Interaction volume radius: 5 \u00c5
Interaction volume height: 10 \u00c5
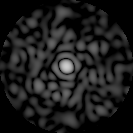
Disorder parameter: 0.855